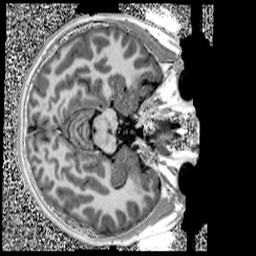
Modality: UNIT1
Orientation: axial
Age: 10
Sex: male
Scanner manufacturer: siemens
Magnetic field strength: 3 T
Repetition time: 4 s
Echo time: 0.00303 s